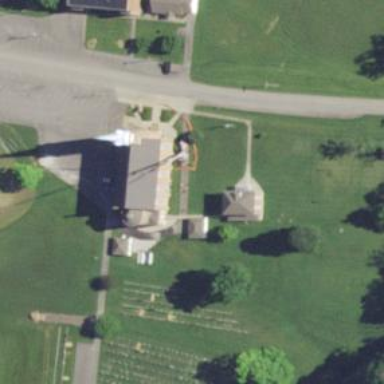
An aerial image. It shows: Historic wayside cross.